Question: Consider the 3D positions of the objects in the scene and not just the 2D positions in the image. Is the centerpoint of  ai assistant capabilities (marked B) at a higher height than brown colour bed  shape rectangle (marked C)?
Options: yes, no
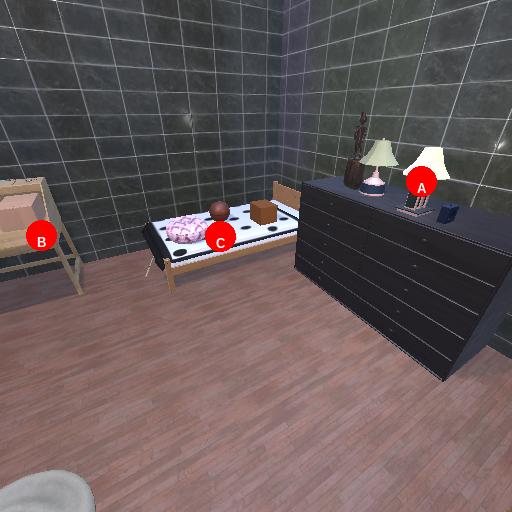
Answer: yes